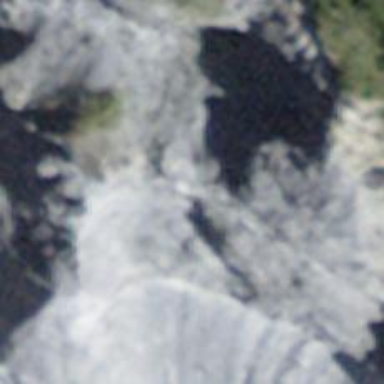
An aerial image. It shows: Natural cliff.